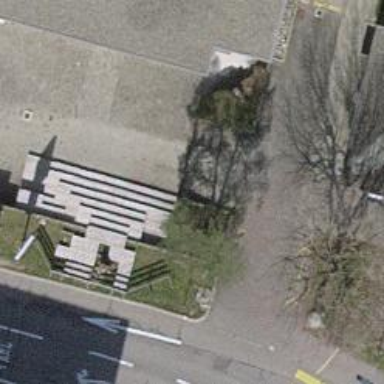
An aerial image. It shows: Footway made of paving stones.